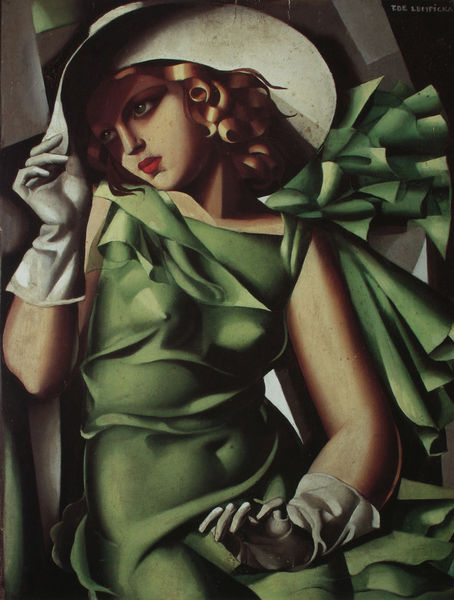
Titel: Junges Mädchen in Grün
Künstler: Tamara de Lempicka
Standort: Paris
Institution: Centre Pompidou, Musée National d'Art Moderne
Schlagwörter: gemälde, hand, schatten, weiß, grün, brust, finger, frau, grau, handschuh, handschuhe, hut, kleid, licht, rot, malerei, mode, blond, jung, arm, arme, falten, mensch, portrait, porträt, signatur, haare, stoff, lippen, locken, moderne, formen, amerika, spitz, nabel, bauchnabel, brustwarze, erotik, hutkrempe, neue sachlichkeit, abendkleid, eng, sex, künstlerin, rüstung, puppe, zacken, art deco, neue, keck, künstlich, sachlichkeit, nippel, new york, girl, knitterfalten, tamara, fingerhandschuhe, lempica, lempicka, tamara de lempica, tamara de lempicka